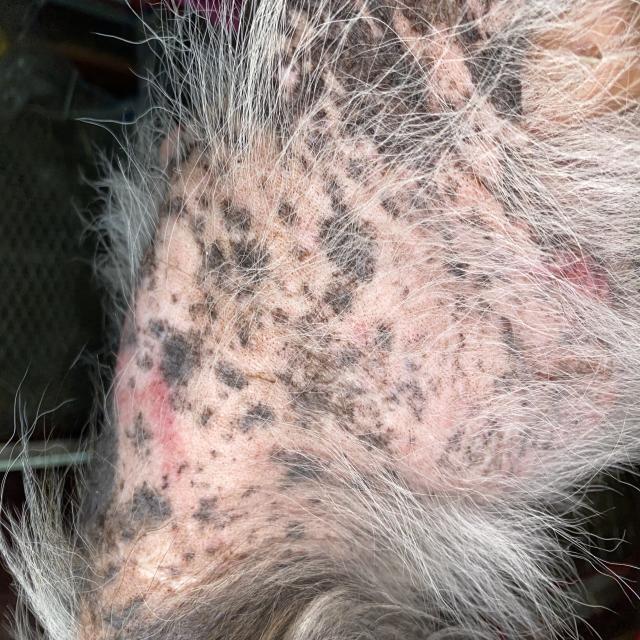
Canine demodicosis (Demodex mange) — caused by Demodex canis mites. Presents with alopecia, follicular papules, pustules, and comedones. Often localized on face and forelimbs.